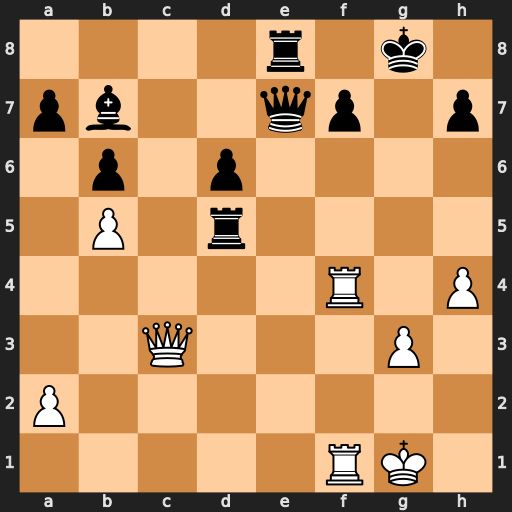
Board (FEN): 4r1k1/pb2qp1p/1p1p4/1P1r4/5R1P/2Q3P1/P7/5RK1
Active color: w
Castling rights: -
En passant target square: -
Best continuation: Rg4+ Rg5 Rxg5+ Qxg5 hxg5